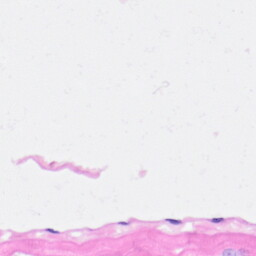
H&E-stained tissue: Heart